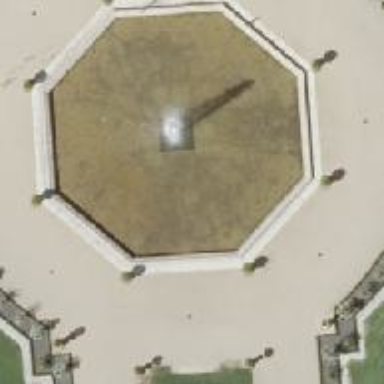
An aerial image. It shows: Fountain.